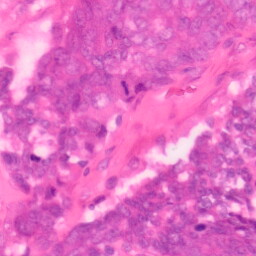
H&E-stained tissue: Colon